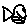
Label: fish